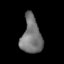
Tissue: lung
Cell type: Myeloid cells
Senescence score: 0.1913
Nuclear area (px): 730
Mean DAPI intensity: 118.31